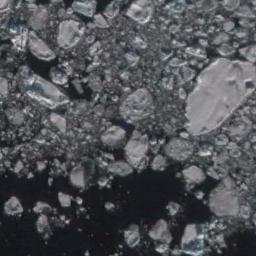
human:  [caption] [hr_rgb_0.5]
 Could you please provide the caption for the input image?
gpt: Countless ice cubes of all sizes are closely connected into a large piece floating on the deep blue sea .

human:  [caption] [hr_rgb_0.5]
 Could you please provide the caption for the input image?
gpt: There are sea ice of different sizes .

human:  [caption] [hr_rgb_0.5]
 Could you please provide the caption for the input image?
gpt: There is a big ice and many small ice on the dark blue sea .

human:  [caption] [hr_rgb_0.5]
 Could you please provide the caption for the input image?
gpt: A large piece of sea ice and a lot of sea ice of different thickness gather together .

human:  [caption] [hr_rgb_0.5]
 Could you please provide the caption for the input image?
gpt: There are many sea ice linked into sheets .